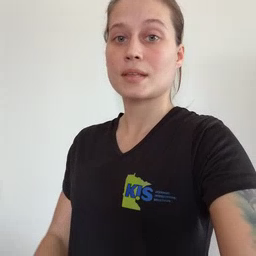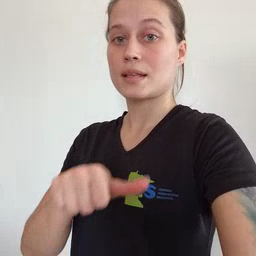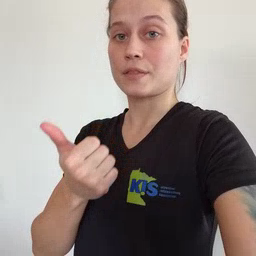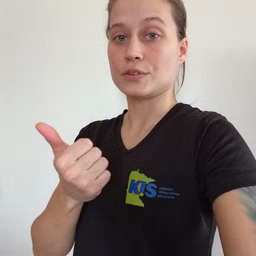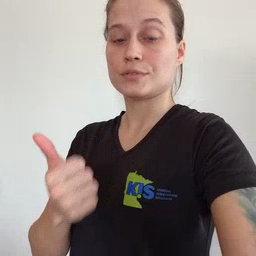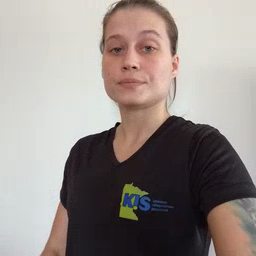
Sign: another